Interaction volume radius: 5 \u00c5
Interaction volume height: 35 \u00c5
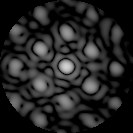
Disorder parameter: 0.4654